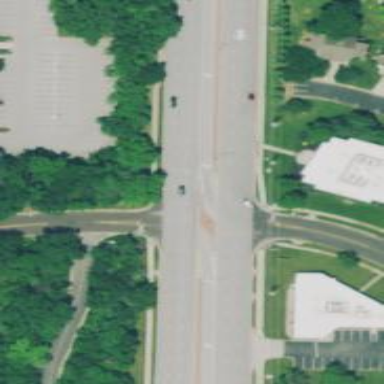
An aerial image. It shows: Dash road marking.